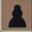
Piece: bP